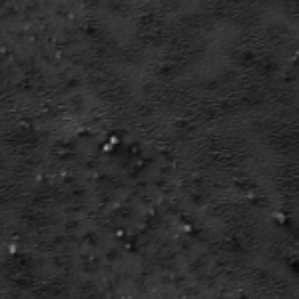
Label: frost